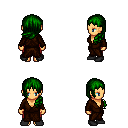
a pixel art fantasy rpg character, female body template, human, tanned skin, brown robe, red pants, green left-swept hairstyle, black shoes, four views (front, back, left, right), 2x2 character sprite sheet, small pixel art, hard edges, no anti-aliasing